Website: bh-photo
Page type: address-validator
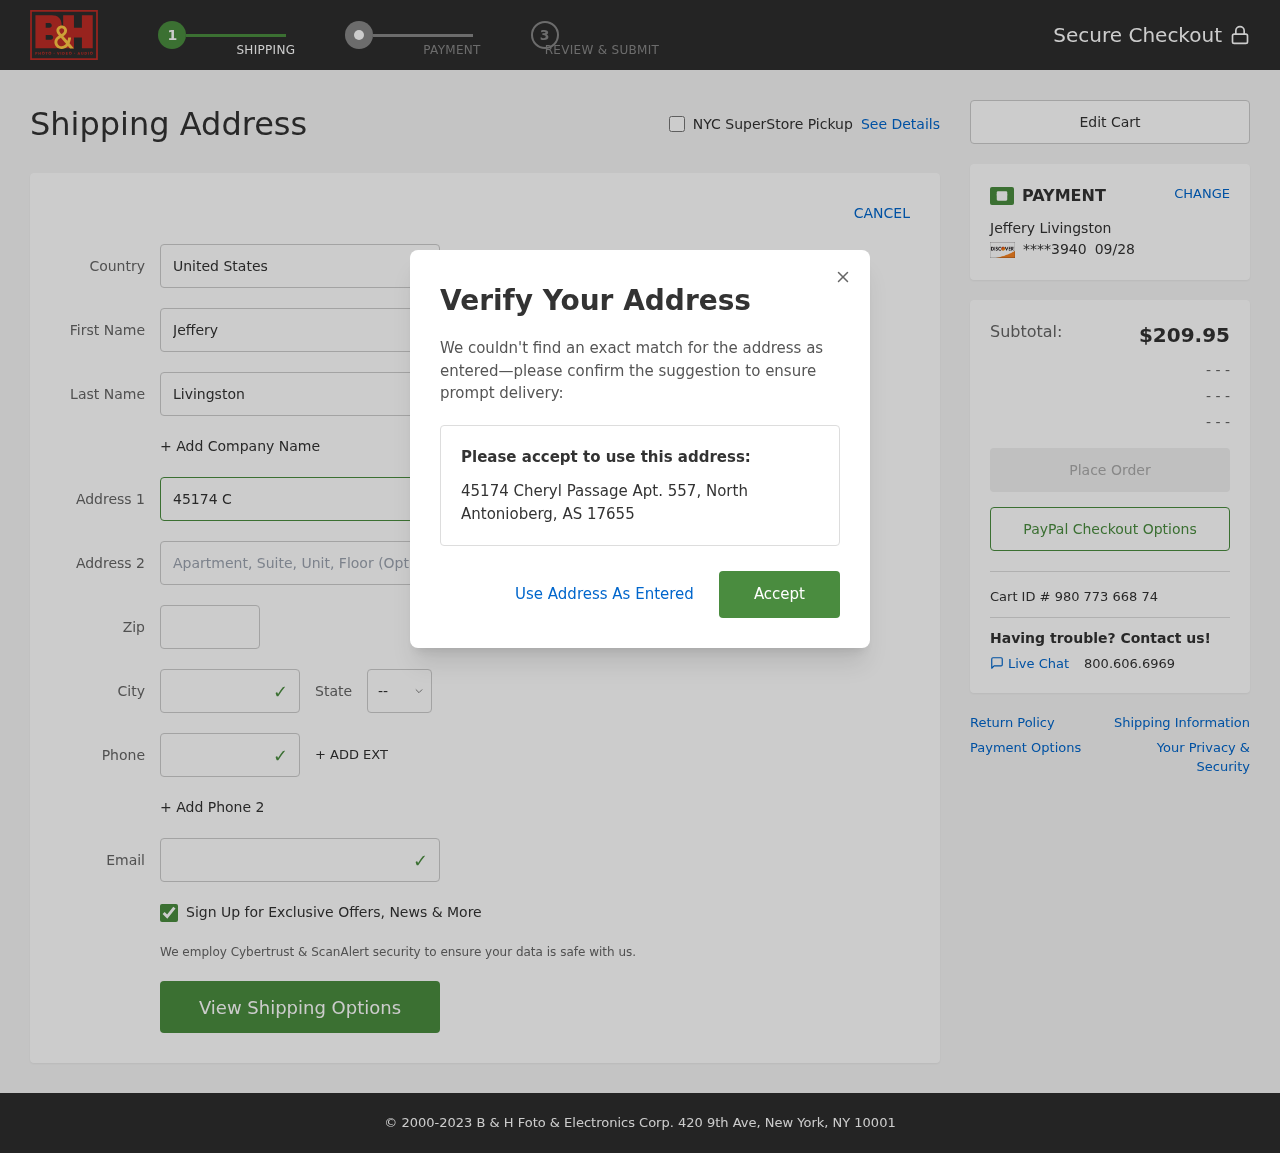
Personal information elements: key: PII_CARD_EXPIRY
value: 09/28
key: PII_CARD_LAST4
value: ****3940
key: PII_CITY
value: North Antonioberg
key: PII_COUNTRY
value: United States
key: PII_EMAIL
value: jlivingston@hotmail.com
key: PII_FIRSTNAME
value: Jeffery
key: PII_FULLNAME
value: Jeffery Livingston
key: PII_LASTNAME
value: Livingston
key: PII_PHONE
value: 8768495387
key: PII_POSTCODE
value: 17655
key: PII_STATE_ABBR
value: AS
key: PII_STREET
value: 45174 Cheryl Passage Apt. 557
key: PII_STREET2
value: Suite 907
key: PII_CITY_STATE_ZIP
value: North Antonioberg, AS 17655
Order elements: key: ORDER_SUBTOTAL
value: $209.95
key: ORDER_ID
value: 980 773 668 74